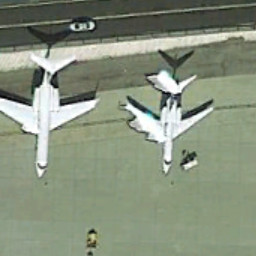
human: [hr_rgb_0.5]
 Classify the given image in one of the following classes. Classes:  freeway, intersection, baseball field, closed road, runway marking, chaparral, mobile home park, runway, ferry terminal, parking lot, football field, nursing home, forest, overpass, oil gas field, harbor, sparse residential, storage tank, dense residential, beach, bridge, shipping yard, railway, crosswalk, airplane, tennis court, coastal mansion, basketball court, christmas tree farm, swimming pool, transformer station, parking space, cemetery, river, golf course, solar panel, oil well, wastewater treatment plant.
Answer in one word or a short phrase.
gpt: airplane